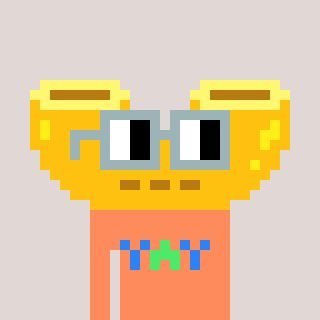
a pixel art character with square dark gray glasses, a macaroni-shaped head and a peachy-colored body on a warm background